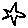
Label: star